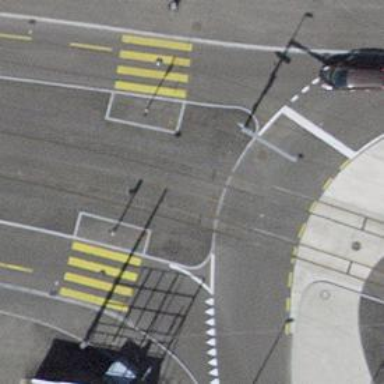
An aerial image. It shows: Tram crossing on the railway.